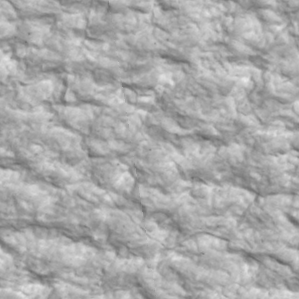
Label: non_frost